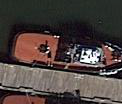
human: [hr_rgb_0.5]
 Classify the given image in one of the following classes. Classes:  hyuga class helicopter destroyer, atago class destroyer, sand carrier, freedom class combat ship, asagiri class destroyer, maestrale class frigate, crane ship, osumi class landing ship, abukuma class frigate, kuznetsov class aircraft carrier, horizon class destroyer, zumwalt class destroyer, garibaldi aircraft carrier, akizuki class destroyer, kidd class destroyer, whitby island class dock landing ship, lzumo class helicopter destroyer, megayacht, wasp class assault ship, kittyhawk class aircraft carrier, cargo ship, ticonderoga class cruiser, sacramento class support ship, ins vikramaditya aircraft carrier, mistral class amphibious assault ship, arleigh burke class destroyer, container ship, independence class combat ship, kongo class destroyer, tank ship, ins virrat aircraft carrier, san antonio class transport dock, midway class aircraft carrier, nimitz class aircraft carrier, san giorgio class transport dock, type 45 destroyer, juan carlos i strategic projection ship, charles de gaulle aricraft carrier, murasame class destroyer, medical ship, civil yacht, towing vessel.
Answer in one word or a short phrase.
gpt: Towing vessel